Question: I am struggling to decide between two optimisations for building a numerical solver for the poisson equation.
Essentially, I have a two dimensional array, of which I require 'n' doubles in the first row, 'n/2' in the second 'n/4' in the third and so on...
Now my difficulty is deciding whether or not to use a contiguous 2d array 'grid[m][n]', which for a large 'n' would have many unused zeroes but would probably reduce the chance of a cache miss. The other, and more memory efficient method, would be to dynamically allocate an array of pointers to arrays of decreasing size. This is considerably more efficient in terms of memory storage but would it potentially hinder performance?
I don't think I clearly understand the trade-offs in this situation. Could anybody help?
For reference, I made a nice plot of the memory requirements in each case:

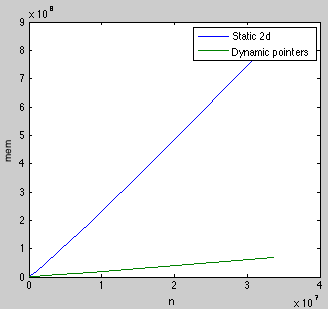
Answer: There is no hard and fast answer to this one. If your algorithm needs more memory than you expect to be given then you need to find one which is possibly slower but fits within your constraints.
Beyond that, the only option is to implement both and then compare their performance. If saving memory results in a 10% slowdown is that acceptable for your use? If the version using more memory is 50% faster but only runs on the biggest computers will it be used? These are the questions that we have to grapple with in Computer Science. But you can only look at them once you have numbers. Otherwise you are just guessing and a fair amount of the time our intuition when it comes to optimizations are not correct.